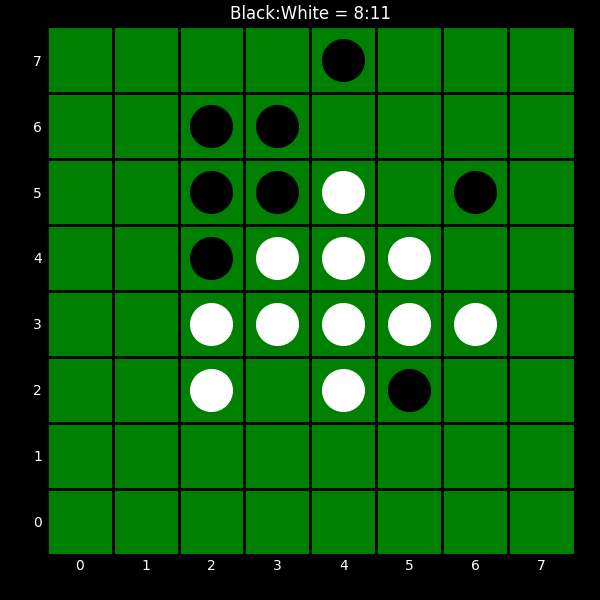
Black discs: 8
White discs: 11